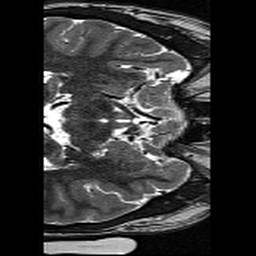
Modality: T2w
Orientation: axial